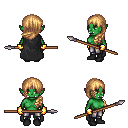
a pixel art fantasy rpg character, female body template, orc, green skin, black cape, metal pants, light blonde left-swept hairstyle, gold gloves, black shoes, spear, four views (front, back, left, right), 2x2 character sprite sheet, small pixel art, hard edges, no anti-aliasing